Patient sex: F
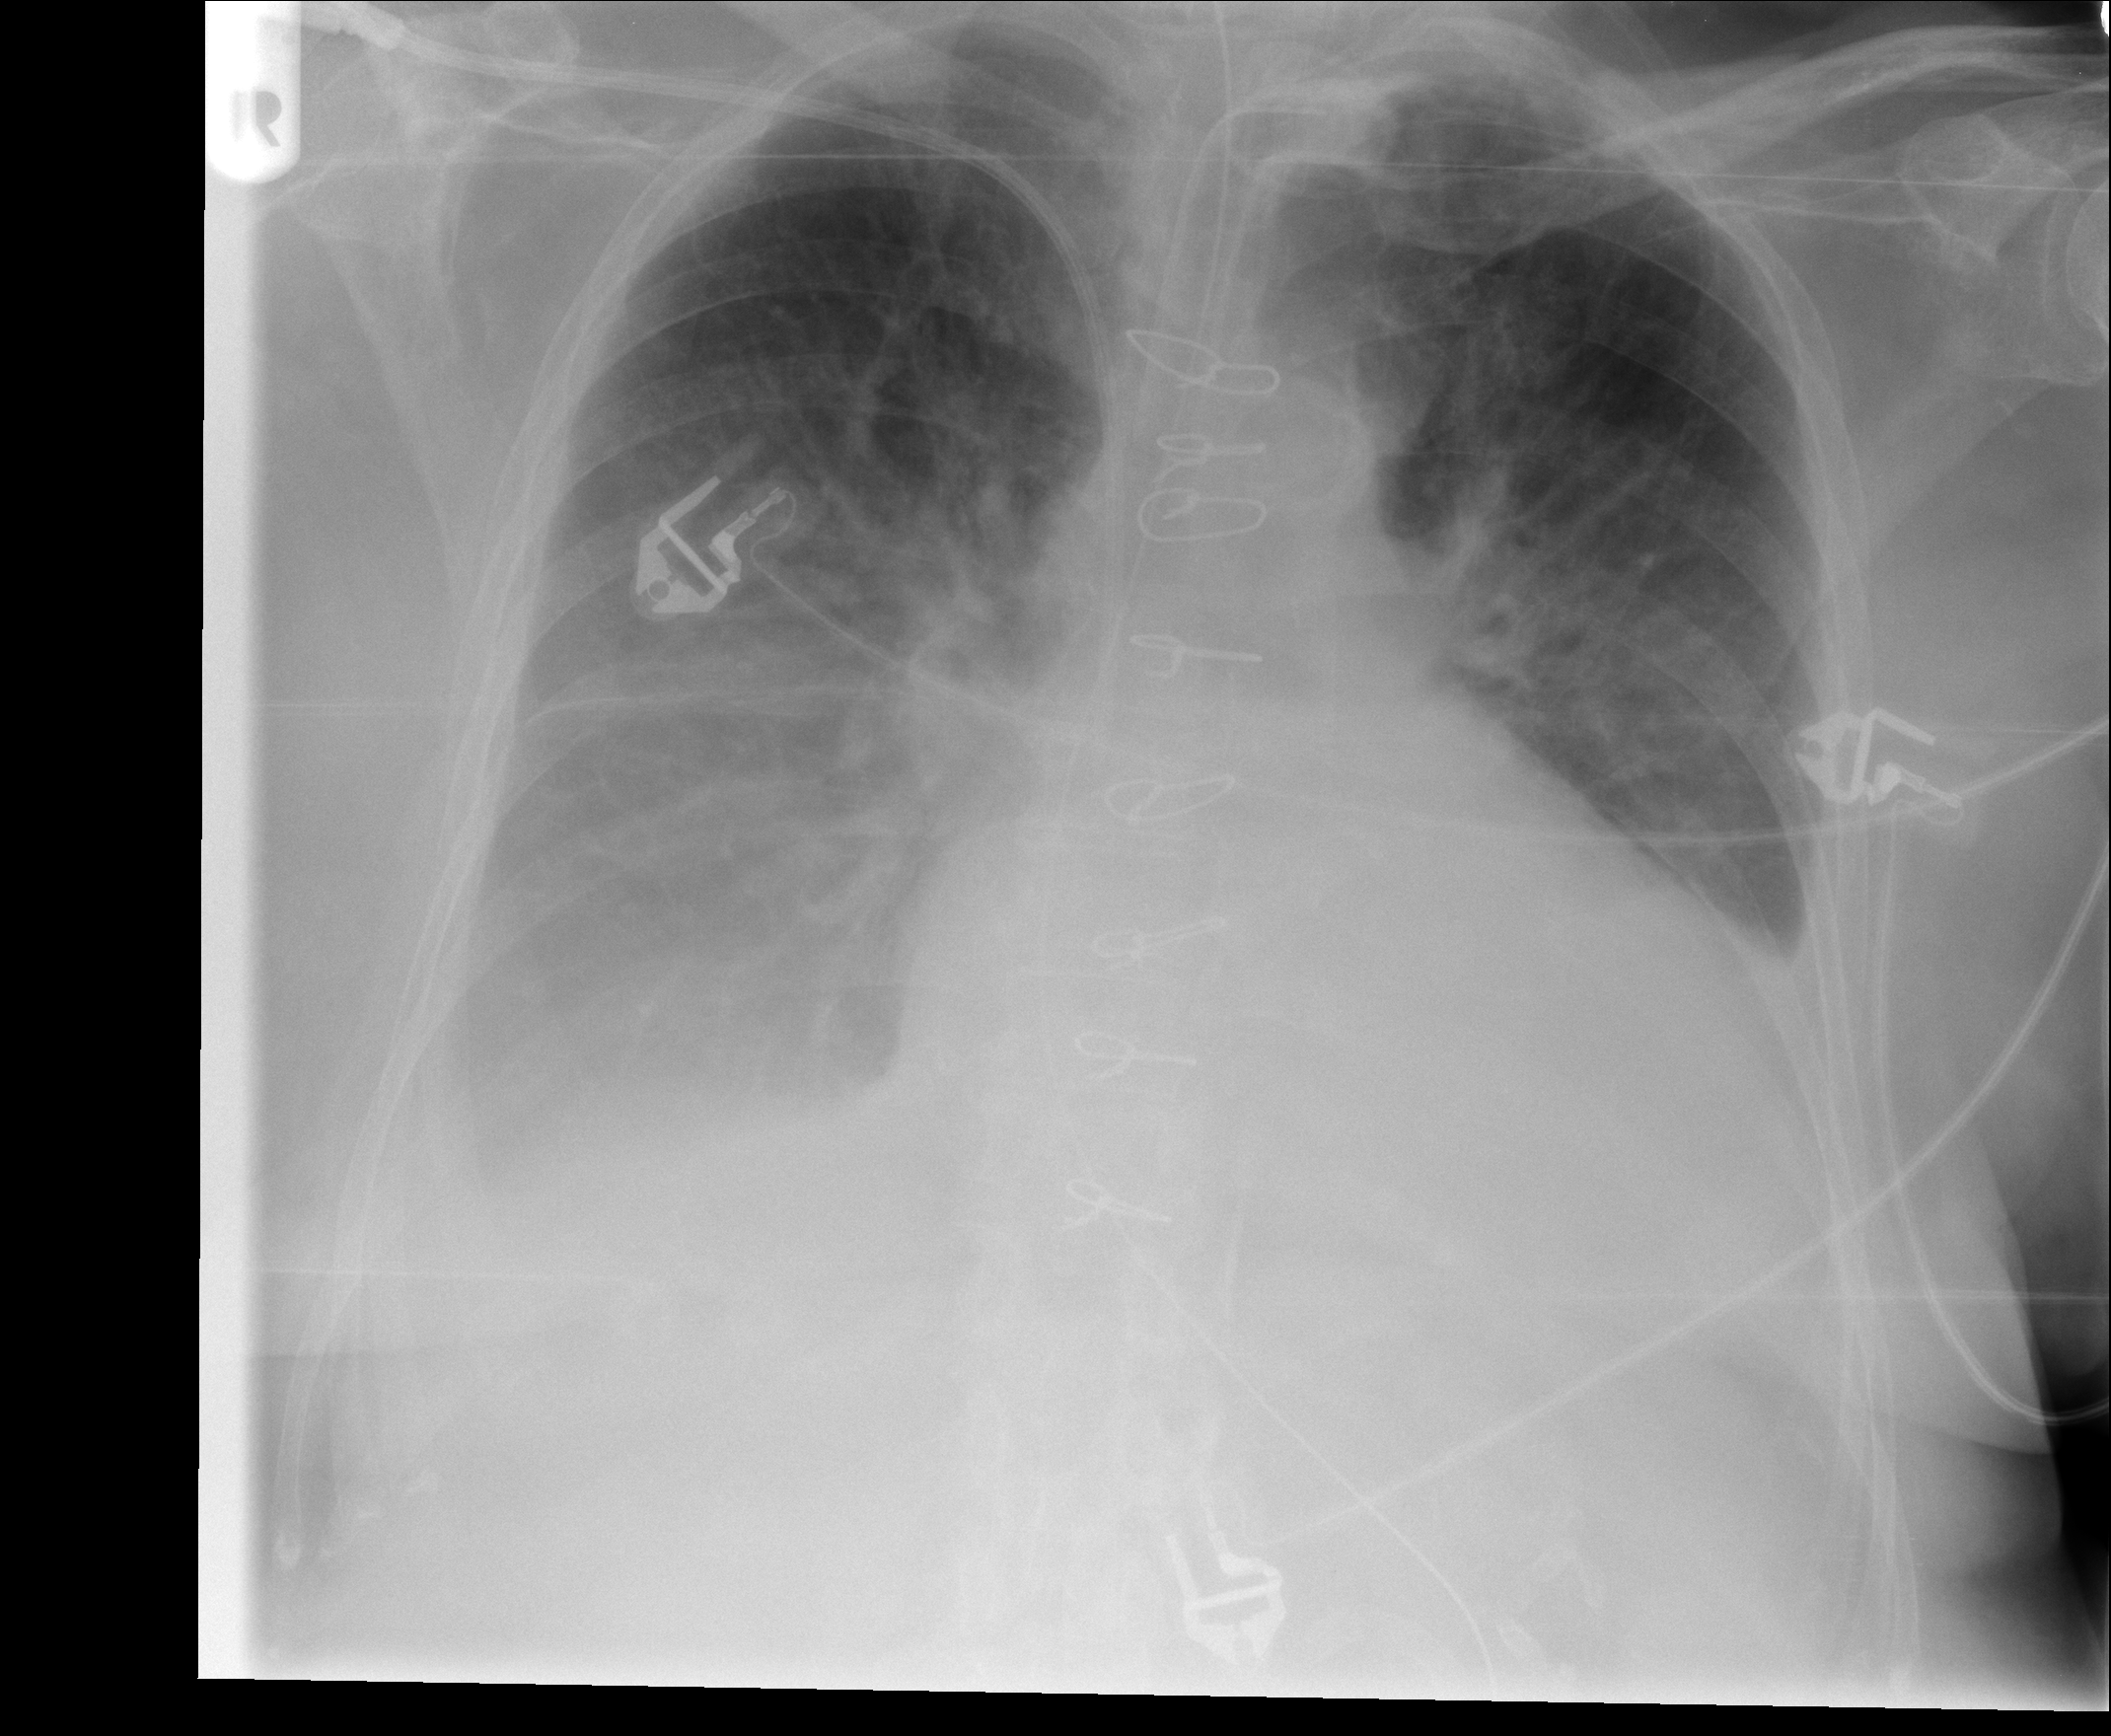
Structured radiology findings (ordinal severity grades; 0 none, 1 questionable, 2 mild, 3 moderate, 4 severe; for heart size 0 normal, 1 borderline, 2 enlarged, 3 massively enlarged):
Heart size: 2
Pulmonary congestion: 0
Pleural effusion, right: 3
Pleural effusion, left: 2
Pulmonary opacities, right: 0
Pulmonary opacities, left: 0
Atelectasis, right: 3
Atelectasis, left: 0